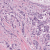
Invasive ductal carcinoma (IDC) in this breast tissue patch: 1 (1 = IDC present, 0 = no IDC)